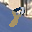
Label: 8